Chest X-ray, AP view. Patient: 46 years old, sex F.
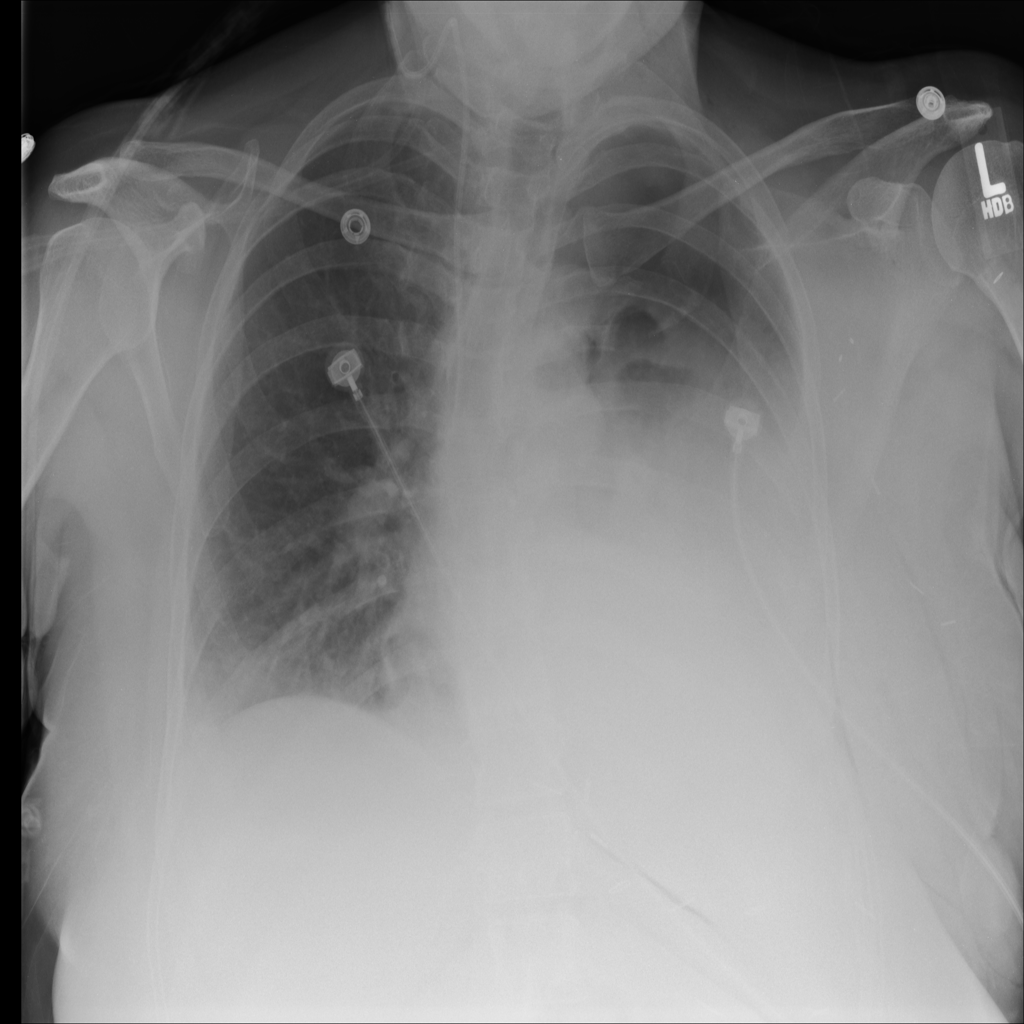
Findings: No Finding